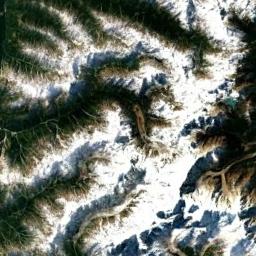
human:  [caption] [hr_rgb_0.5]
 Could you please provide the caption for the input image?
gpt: Only the peaks of the snow-capped mountains are covered with snow .

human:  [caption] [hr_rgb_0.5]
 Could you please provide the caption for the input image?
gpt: There are many plants on the snowberg .

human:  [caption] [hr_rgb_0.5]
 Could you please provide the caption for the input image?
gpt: The snow berg is consist of bare land and white snow .

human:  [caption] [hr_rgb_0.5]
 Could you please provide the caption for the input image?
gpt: The snowberg has some valley glaciers but some ridges are not covered by glaciers .

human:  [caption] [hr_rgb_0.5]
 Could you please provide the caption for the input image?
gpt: There are much snow on the ridges of the snowbergs .